Question: I have a form like this

And i have a class 'Connect' to connect to the database
'''
class Connect
{
SqlConnection con;
public Connect()
{
String connectionString = @"Data Source=.\SQLEXPRESS;AttachDbFilename=" + Application.StartupPath + @"\Database1.mdf;Integrated Security=True;User Instance=True";
con = new SqlConnection(connectionString);
}
public DataTable executeSelect(String query)
{
con.Open();
SqlDataAdapter adapter = new SqlDataAdapter(query, con);
DataTable dt = new DataTable();
adapter.Fill(dt);
con.Close();
return dt;
}
public void execute(String query)
{
con.Open();
SqlCommand cmd = new SqlCommand(query, con);
cmd.ExecuteNonQuery();
con.Close();
}
}
'''
I have 'MsProduct'table in databsae that always have new data. The 'ComboBox' show my items' name. My problems is I want my form to show its Product ID in 'Label' 'ProductID Value'when i choose selected item in 'ComboBox'. And the data is the same with the data in database For example, I select Batman book in combo box, the label will show its Product ID and the ID must be the same in database. Could you please give me the example of code to solve this problem?? Thank you
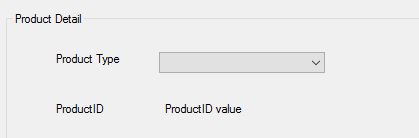
Answer: Actually it's pretty simple. You only need to setup your 'ComboBox' properly.
(Updated code to meet additional requirement from comment)
'''
Connect connect = new Connect();
DataTable products = connect.executeSelect(GET_PRODUCTS_TABLE_QUERY);
productComboBox.DataSource = products;
productComboBox.DisplayMember = "productName";
//removed setting of ValueMember so we can access the whole DataTableRow
//productComboBox.ValueMember = "productID";
'''
now your 'ComboBox' has all your products with their names and IDs. Now you only need to pass the productID of the selected product to your label.
To do this you need to handle the 'SelectedValueChanged' event of your 'ComboBox':
'''
private void productComboBox_SelectedValueChanged(object sender, EventArgs e)
{
//productIdLabel.Text = productComboBox.SelectedValue.ToString();
DataRowView selectedRow = comboBox1.SelectedValue as DataRowView;
if (selectedRow != null)
{
productIdLabel.Text = selectedRow["productID"].ToString();
productPriceLabel.Text = selectedRow["productPrice"].ToString();
...
}
}
'''